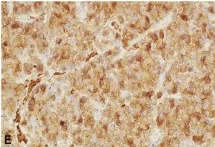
Histopathological assessment of the tumor. Lamda.
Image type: pathology (immunostaining)